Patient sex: M
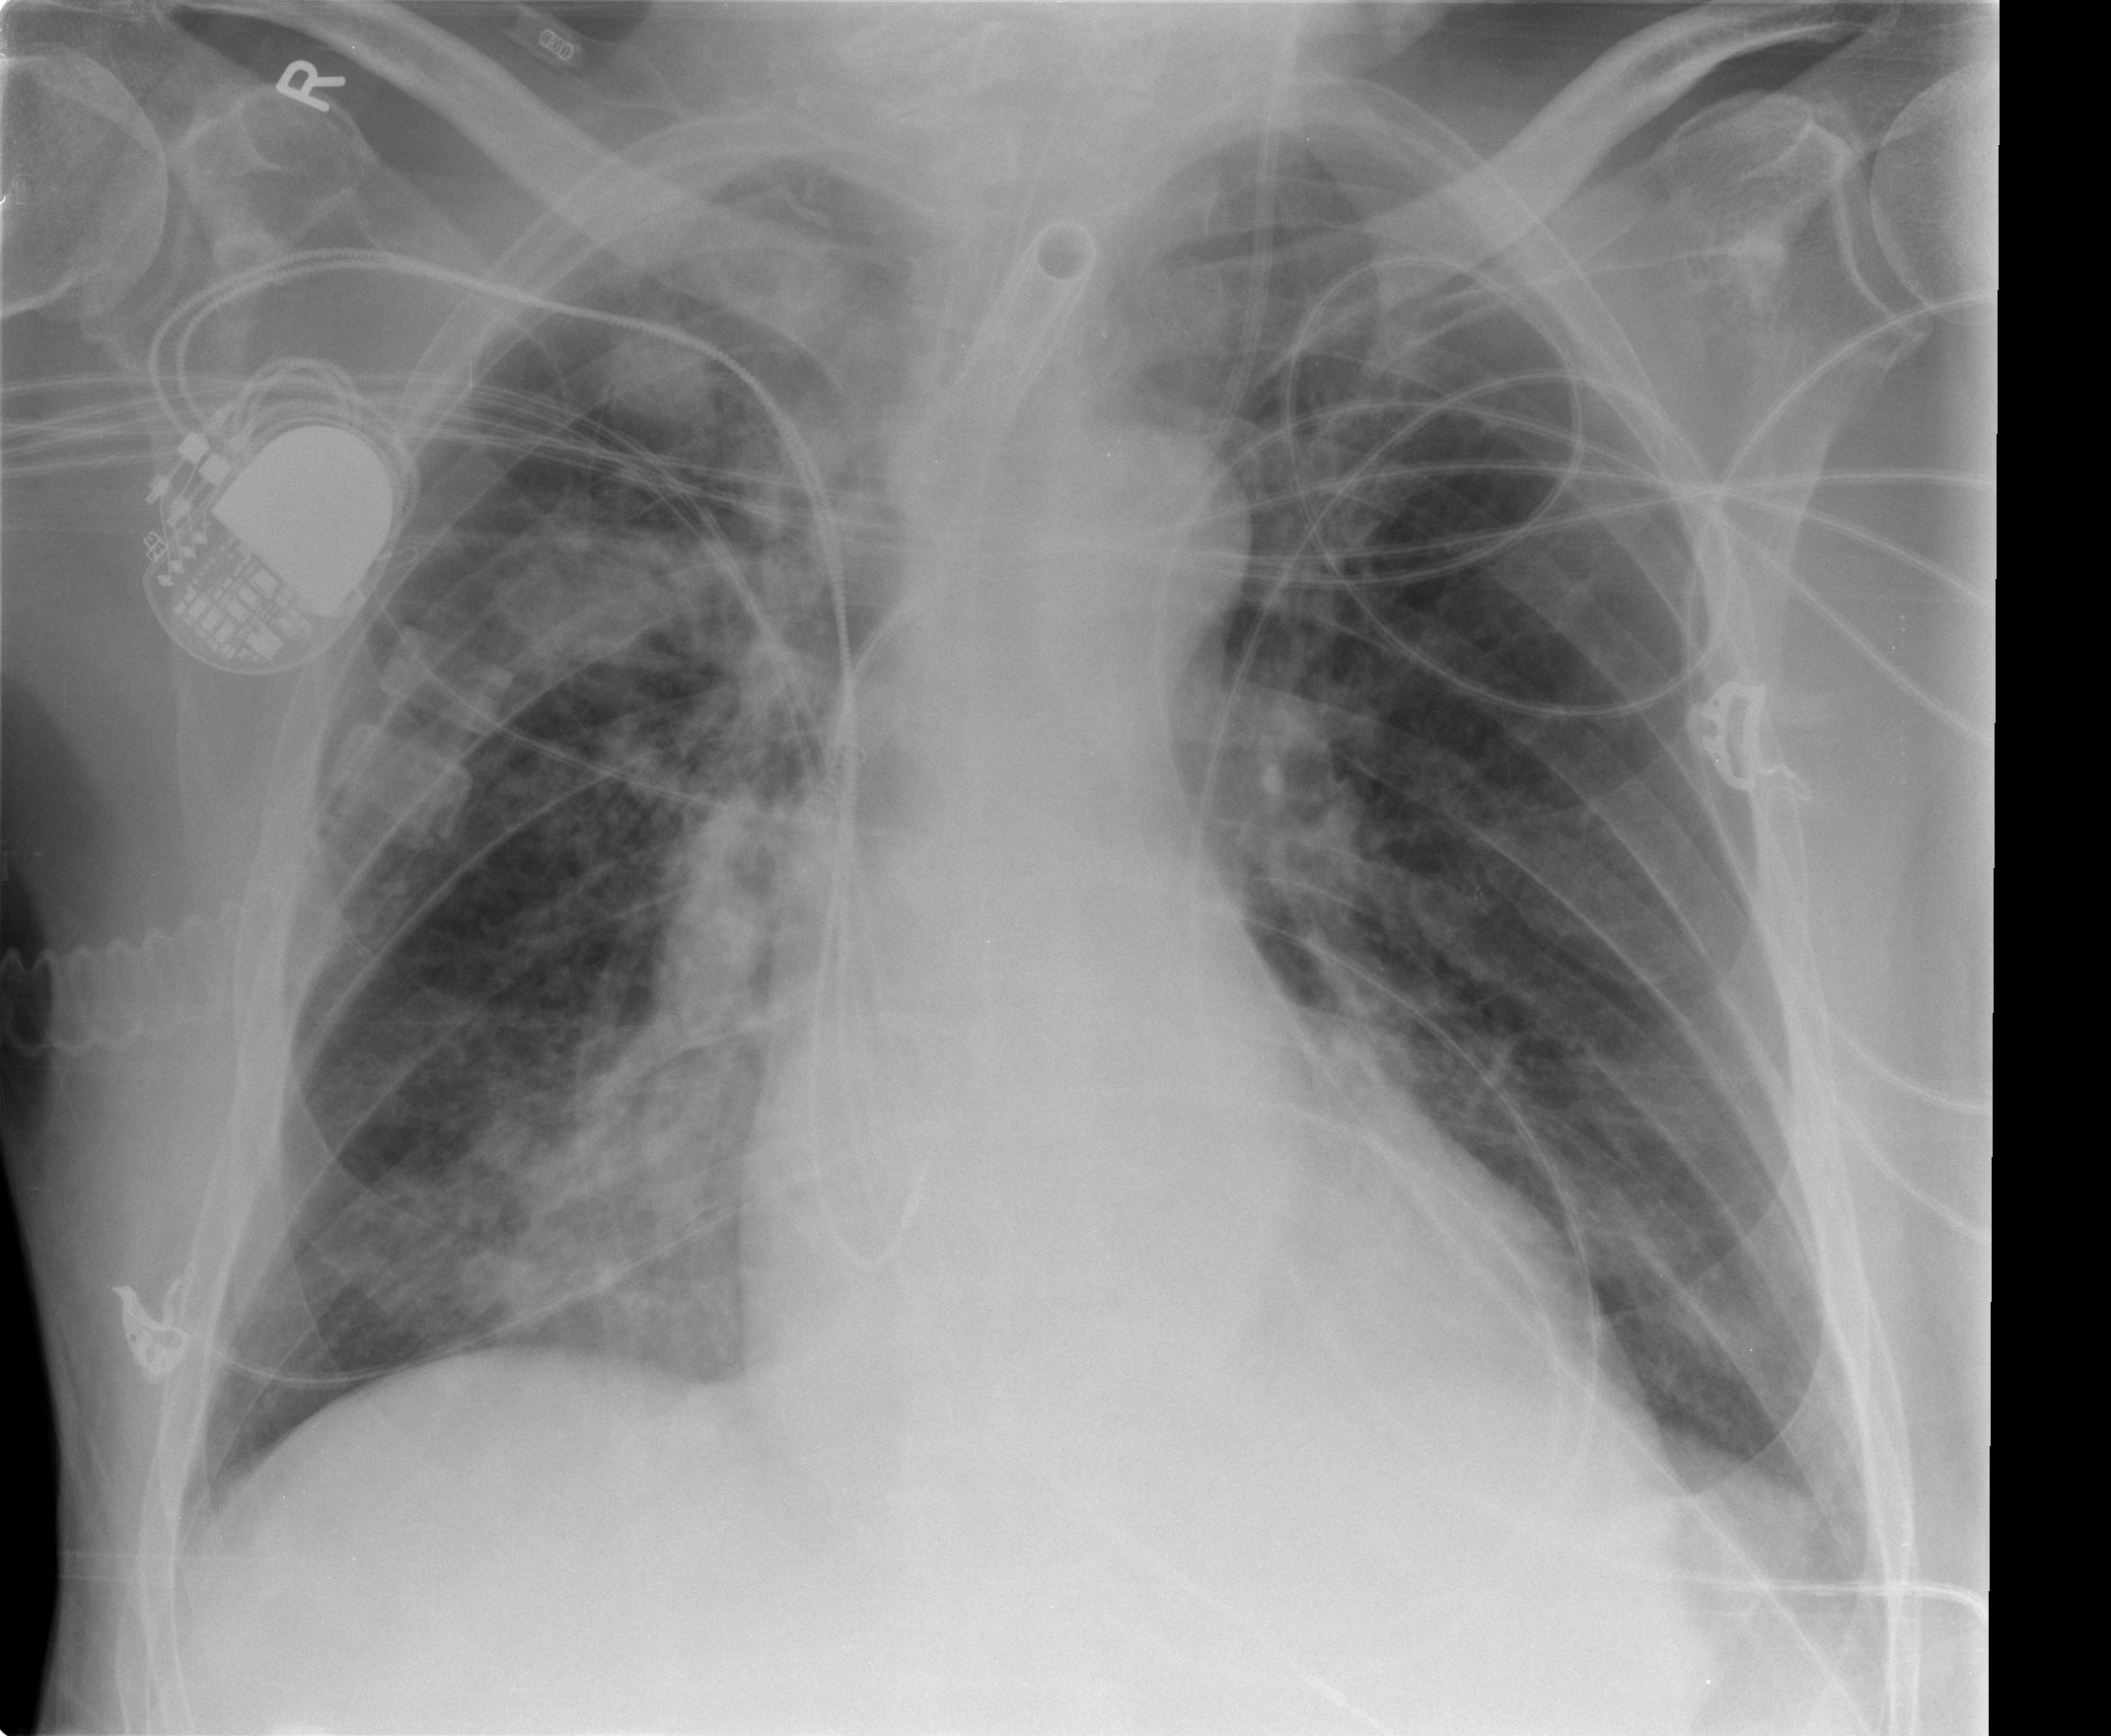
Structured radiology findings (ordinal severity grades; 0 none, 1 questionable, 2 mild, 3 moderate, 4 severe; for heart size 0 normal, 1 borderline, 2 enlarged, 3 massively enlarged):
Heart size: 2
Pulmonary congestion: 2
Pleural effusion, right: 0
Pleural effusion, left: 0
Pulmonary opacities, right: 3
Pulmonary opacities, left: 2
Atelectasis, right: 2
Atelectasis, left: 0